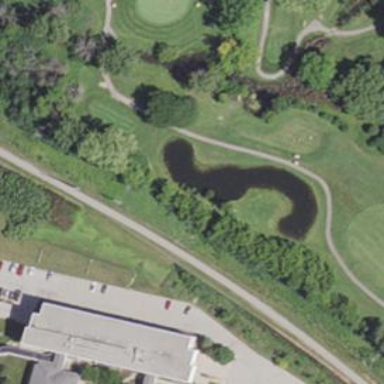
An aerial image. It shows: Water hazard on golf course. The hazard is natural water feature.